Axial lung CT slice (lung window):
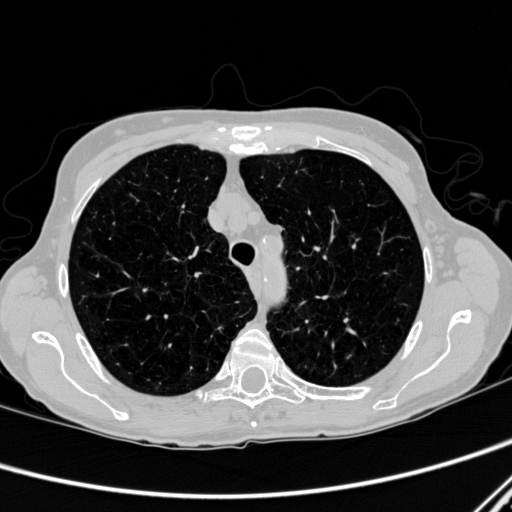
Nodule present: no